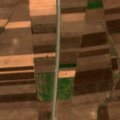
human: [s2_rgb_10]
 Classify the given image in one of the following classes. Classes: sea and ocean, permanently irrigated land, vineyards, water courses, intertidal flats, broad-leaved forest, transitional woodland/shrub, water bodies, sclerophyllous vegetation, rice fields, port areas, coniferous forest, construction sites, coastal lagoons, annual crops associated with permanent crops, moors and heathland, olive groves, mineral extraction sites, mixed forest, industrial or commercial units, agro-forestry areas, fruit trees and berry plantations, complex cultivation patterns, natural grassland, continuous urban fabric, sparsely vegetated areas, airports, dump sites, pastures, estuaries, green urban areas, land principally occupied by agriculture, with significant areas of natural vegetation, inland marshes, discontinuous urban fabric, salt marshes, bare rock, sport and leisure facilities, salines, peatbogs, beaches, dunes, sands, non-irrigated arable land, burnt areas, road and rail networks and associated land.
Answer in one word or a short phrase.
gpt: non-irrigated arable land